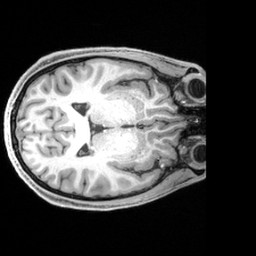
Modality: T1w
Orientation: axial